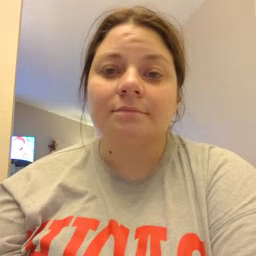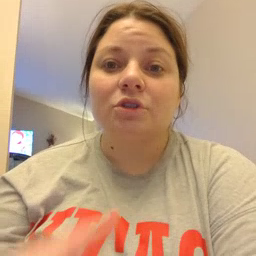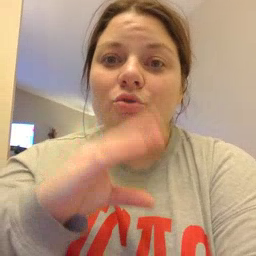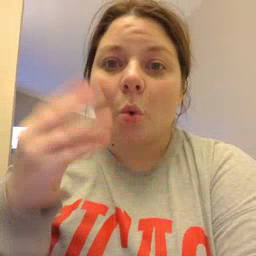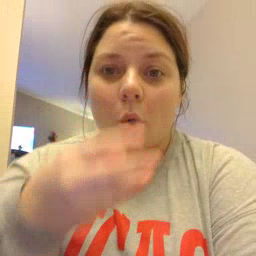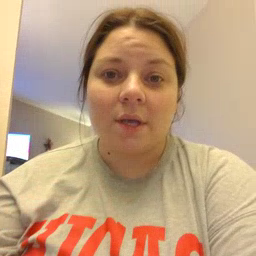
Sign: story